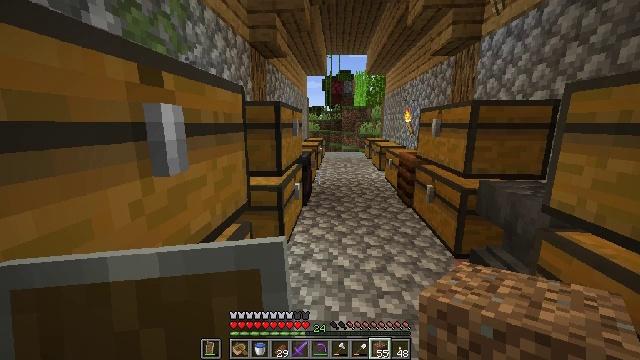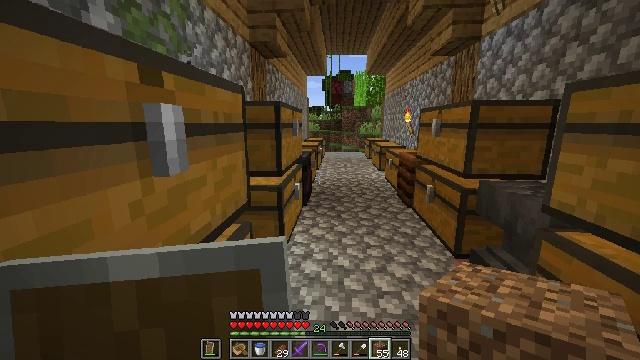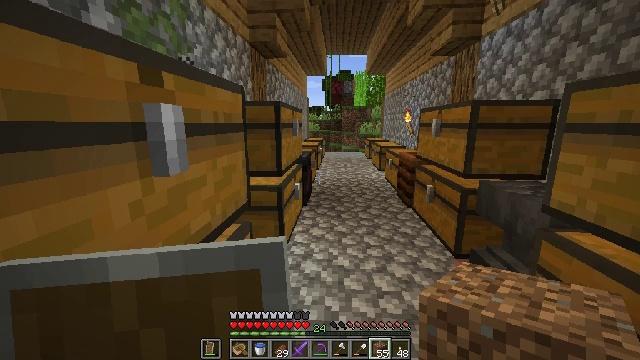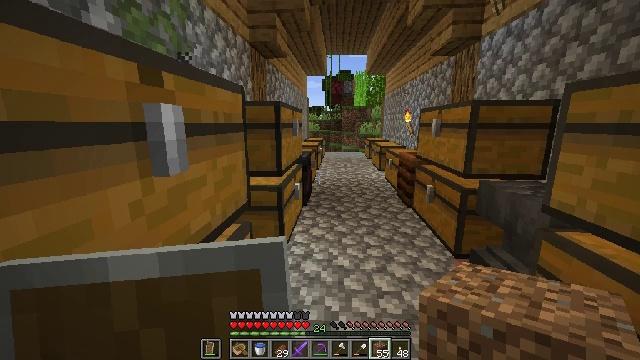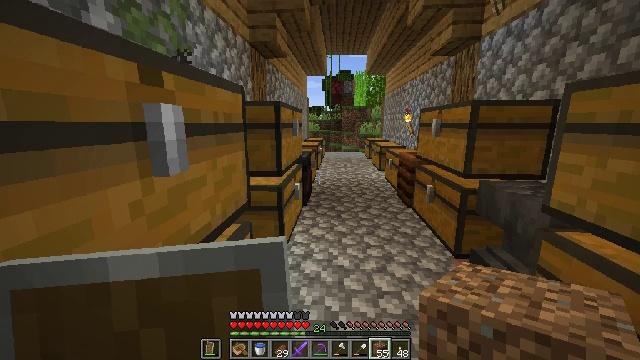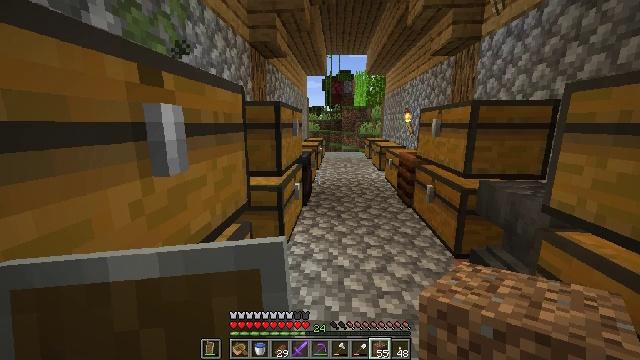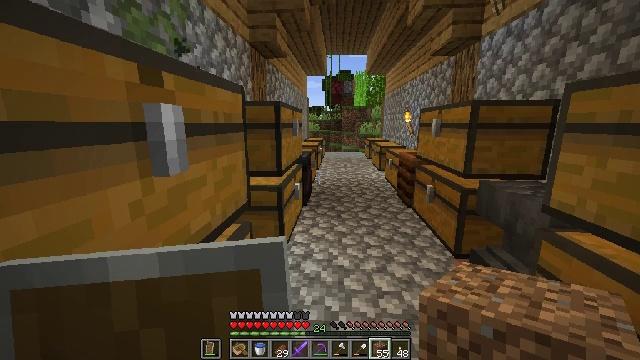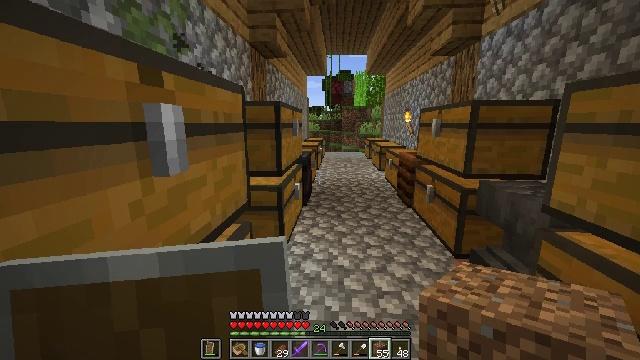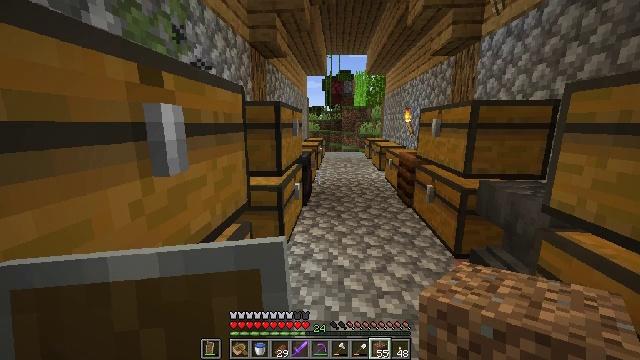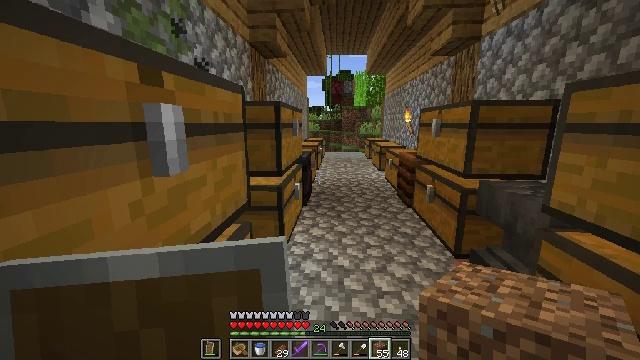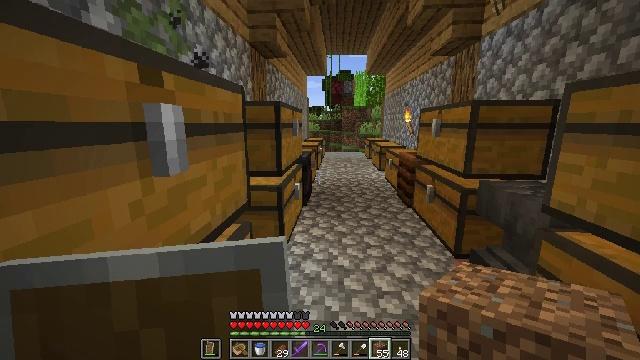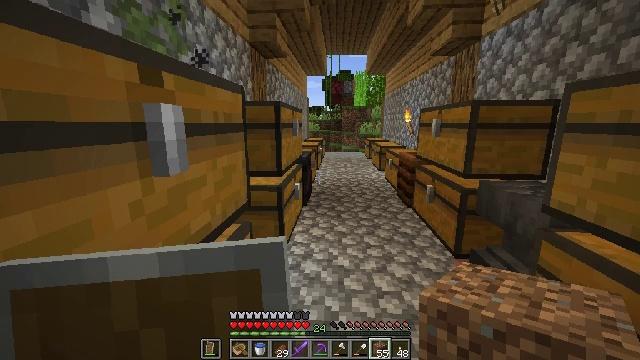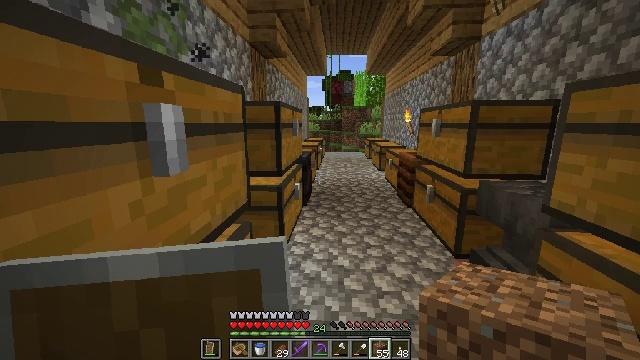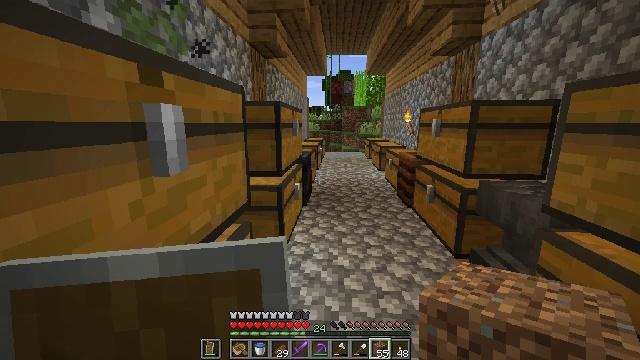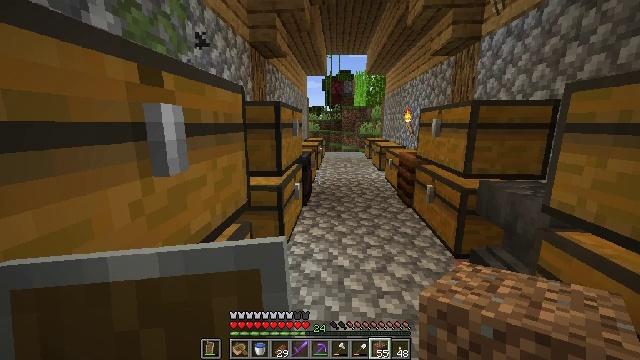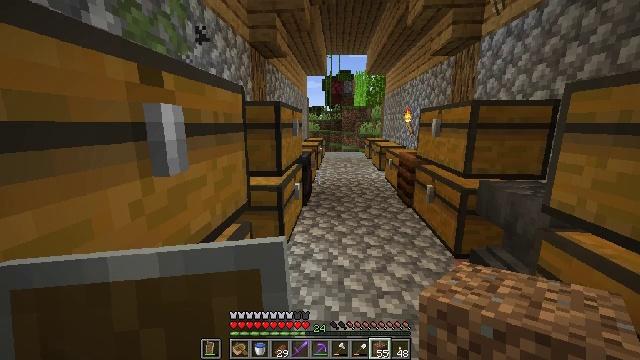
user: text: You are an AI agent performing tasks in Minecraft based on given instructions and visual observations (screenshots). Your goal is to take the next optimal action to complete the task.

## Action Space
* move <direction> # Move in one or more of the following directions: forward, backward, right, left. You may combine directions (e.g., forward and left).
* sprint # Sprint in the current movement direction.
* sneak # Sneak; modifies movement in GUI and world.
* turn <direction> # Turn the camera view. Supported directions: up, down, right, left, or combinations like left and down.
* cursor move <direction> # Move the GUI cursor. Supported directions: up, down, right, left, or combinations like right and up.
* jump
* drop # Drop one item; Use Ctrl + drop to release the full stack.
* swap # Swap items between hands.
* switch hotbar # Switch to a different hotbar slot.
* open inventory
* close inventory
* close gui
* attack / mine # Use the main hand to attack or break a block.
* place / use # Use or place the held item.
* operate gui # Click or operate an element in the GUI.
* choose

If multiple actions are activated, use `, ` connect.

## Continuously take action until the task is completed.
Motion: motion action
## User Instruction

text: Combine blaze rod and cobblestones to craft a brewing stand.
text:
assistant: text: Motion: no_op
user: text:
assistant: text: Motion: no_op
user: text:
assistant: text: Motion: no_op
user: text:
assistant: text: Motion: no_op
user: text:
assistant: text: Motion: no_op
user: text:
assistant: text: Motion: no_op
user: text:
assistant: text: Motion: no_op
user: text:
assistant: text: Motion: no_op
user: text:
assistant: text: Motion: no_op
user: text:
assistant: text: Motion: no_op
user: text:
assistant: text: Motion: no_op
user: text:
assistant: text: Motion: no_op
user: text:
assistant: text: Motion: no_op
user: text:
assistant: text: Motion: no_op
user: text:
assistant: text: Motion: no_op
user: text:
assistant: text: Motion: no_op
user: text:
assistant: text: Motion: no_op
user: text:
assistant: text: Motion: no_op
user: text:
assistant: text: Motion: no_op
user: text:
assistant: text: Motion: no_op
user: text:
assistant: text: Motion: no_op
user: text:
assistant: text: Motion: no_op
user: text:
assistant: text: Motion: no_op
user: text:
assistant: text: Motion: no_op
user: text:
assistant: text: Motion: no_op
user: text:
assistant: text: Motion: no_op
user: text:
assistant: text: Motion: no_op
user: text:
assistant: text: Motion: no_op
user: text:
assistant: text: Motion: no_op
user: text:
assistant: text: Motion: no_op